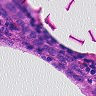
Metastatic tissue present: yes